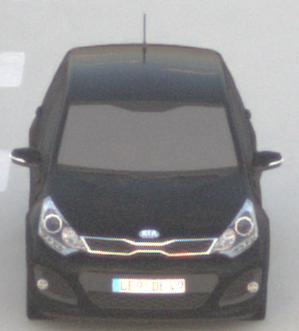
Make: KIA
Model: Rio 1.2
Detailed model: Rio (UB)
Model produced from: 2011/09
Model produced until: 2015/01
Doors: 3
Color: black
Road condition: dry road
Daytime: sunrise or sunset
Contrast: low contrast